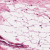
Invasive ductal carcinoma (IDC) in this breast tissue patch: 0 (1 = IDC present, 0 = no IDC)